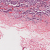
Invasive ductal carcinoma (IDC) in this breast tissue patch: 1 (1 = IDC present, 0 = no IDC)